Question: In my rails application,
I am performing a union query using Model.find_by_query
Since tables have different number of columns, i am using virtual columns.
My query looks like
'''
"SELECT id, 'N/a' AS start_time, 'N/a' AS end_time, 'N/a' AS
STATUS , project_id, spent_on AS DATE, user_id, hours AS spent_time, comments AS
COMMENT , activity_id
FROM table1
WHERE spent_on > DATE_ADD( CURDATE( ) , INTERVAL -30
DAY )
AND user_id =80
UNION (
SELECT id, start_time, end_time,
STATUS , project_id, DATE, user_id, spent_time,
COMMENT , activity_id
FROM table2
WHERE user_id =80
AND DATE > DATE_ADD( CURDATE( ) , INTERVAL -30 DAY )
)"
'''
I am getting proper output when running the query in mysql,
but running the same query with Model.find_by_sql gives me different output
This is the output i am getting running the query in mysql

while Model.find_by_sql() returns only few columns,
'''
<Task id: 6153, start_time: "2000-01-01 00:00:00", end_time: "2000-01-01 00:00:00", project_id: 6, spent_time: 10.0, user_id: 80, activity_id: 9>
'''
Also notice that there's also a mismatch in the values. instead of 'N/a' i am getting "2000-01-01 00:00:00" in time fields.
I figured out that 'N/A' is getting converted to "2000-01-01 00:00:00" because field type is time. so Rails converts it to some time value.
But can i override this?
How can i get desired output? any other way for executing such raw queries?
Comments please?
Thnx.
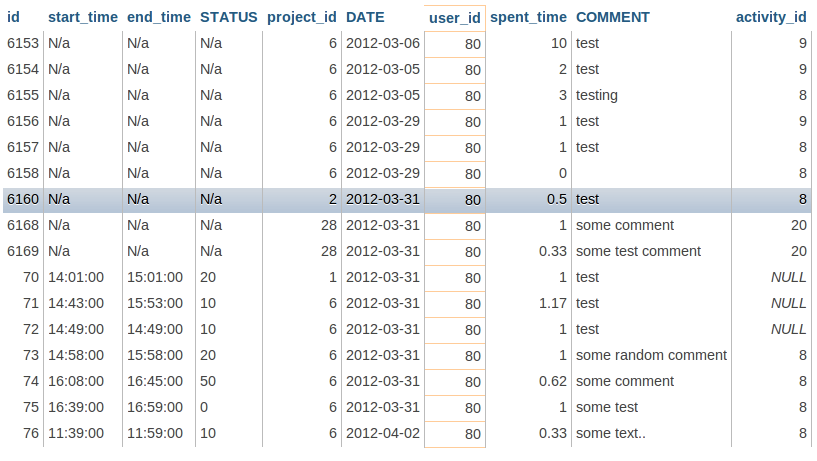
Answer: Okay so there are two issues that I can see here, one is that your result set is being typecast incorrectly, and the second is that some columns are missing.
You have two options as far as I can see for the typecasting problem:
1. Access the data without typecasting. Each attribute on a rails model has a corresponding '_before_type_cast' attribute (e.g. task.start_date and task.start_date_before_type_cast, task.user_id and task.user_id_before_type_cast etc), use these attributes instead and you should see "N/A" instead of "2000-01-01 00:00:00"
2. Use a different alias (e.g. SELECT "N/A" as new_start_date) that way rails should read it as a raw column and won't do any typecasting on it.
For you second issue, whilst the columns may not appear to be there, that's only because the 'inspect' method (which is what prints out the code you put above) only know about columns on the task database table, not the columns in your SQL query. However the data is there and can be accessed like any other attribute.
'''
>> results = Model.find_by_sql('SELECT columns FROM table WHERE conditions')
>> results[0]
=> <Task id: 6153, start_time: "2000-01-01 00:00:00", end_time: "2000-01-01 00:00:00", project_id: 6, spent_time: 10.0, user_id: 80, activity_id: 9>
>> results[0].comment
=> "test"
'''